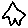
Label: star